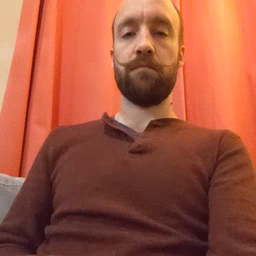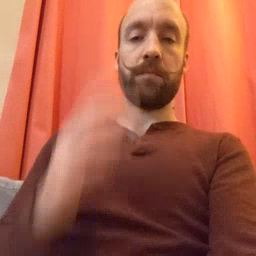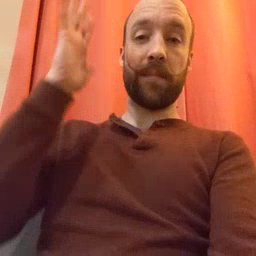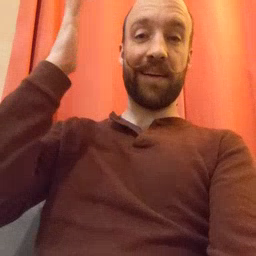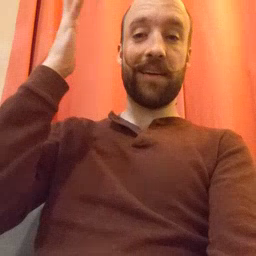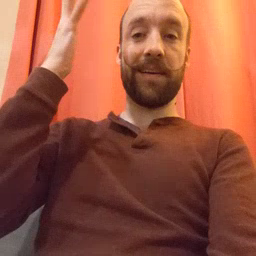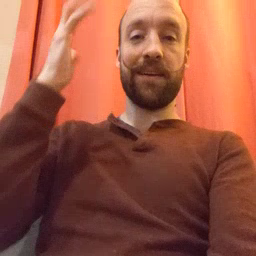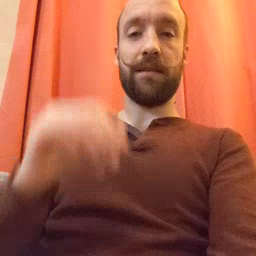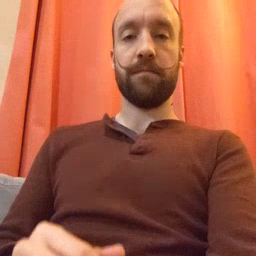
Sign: tree